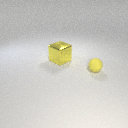
small yellow rubber sphere in front of large yellow metal cube